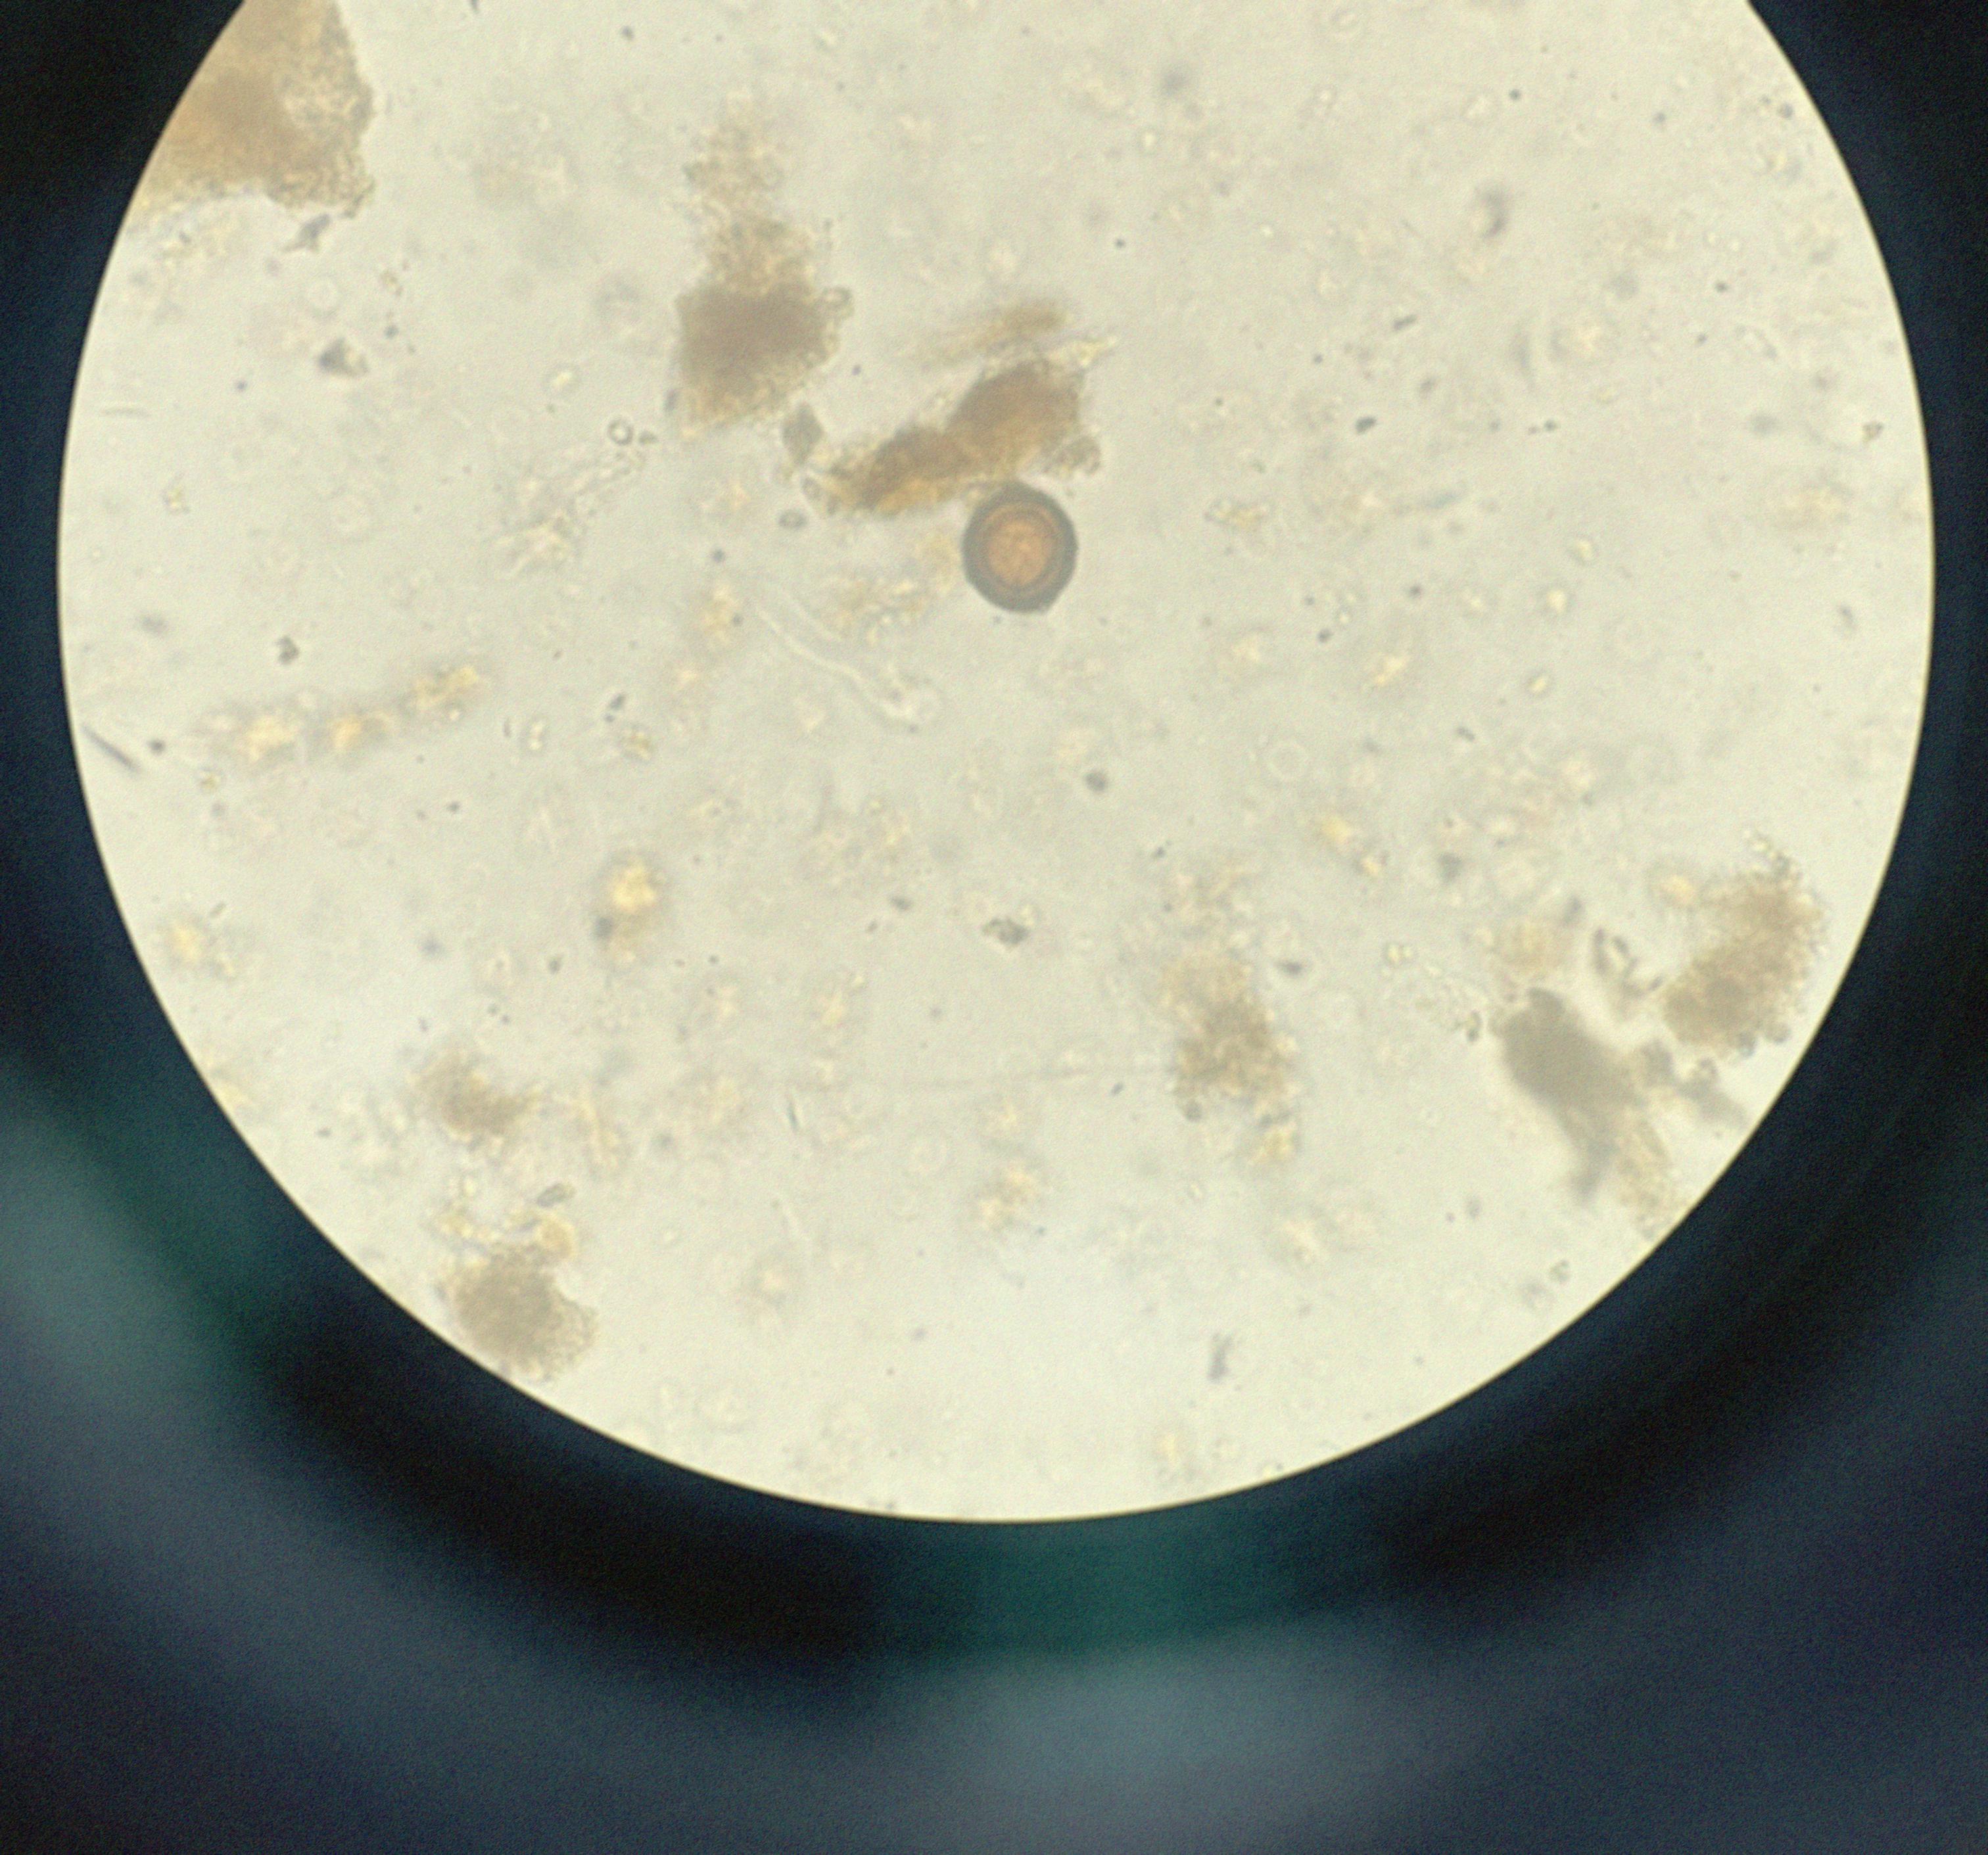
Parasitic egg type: Taenia spp. egg